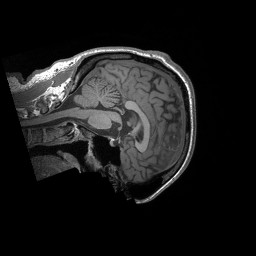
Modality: T1w
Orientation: sagittal
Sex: male
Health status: ill
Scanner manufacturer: siemens
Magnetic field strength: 3 T
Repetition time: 1.66 s
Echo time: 0.00254 s